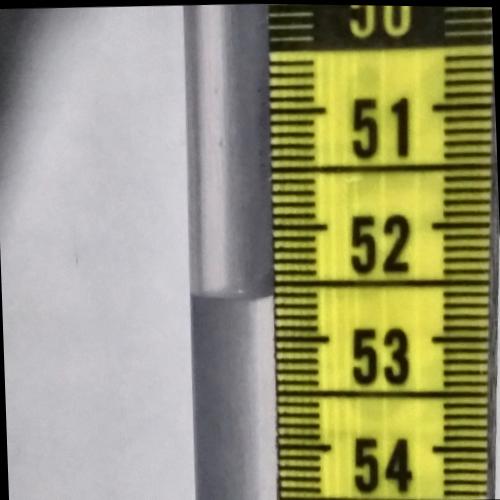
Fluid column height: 52.6 cm